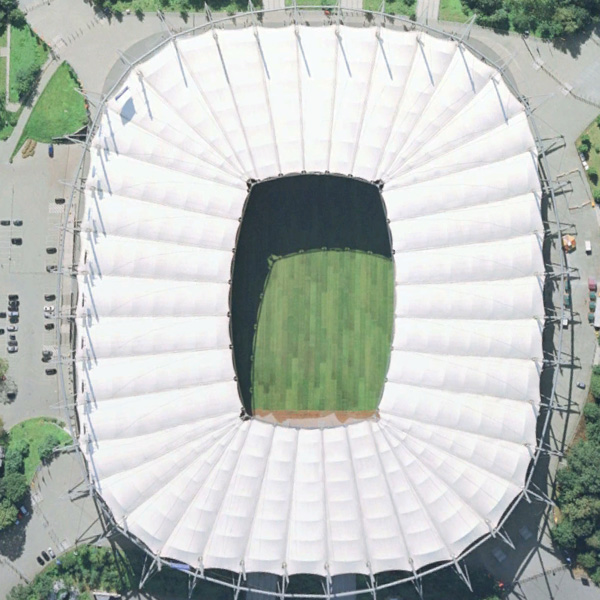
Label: Stadium